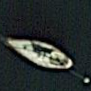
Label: Civil_yacht